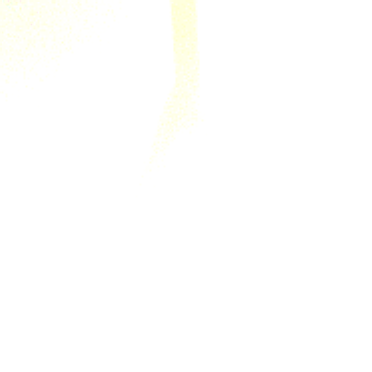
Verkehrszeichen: DoppelkurveZunaechstLinks
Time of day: SunriseSunset
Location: Outdoor (Nature)
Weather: Clear
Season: NotSpecified
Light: Natural